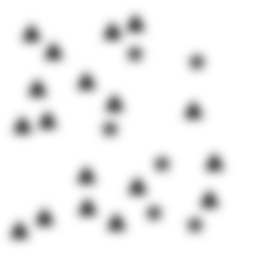
Squares: 0
Triangles: 18
Stars: 6
Total shapes: 24